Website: home-depot
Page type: billing-address
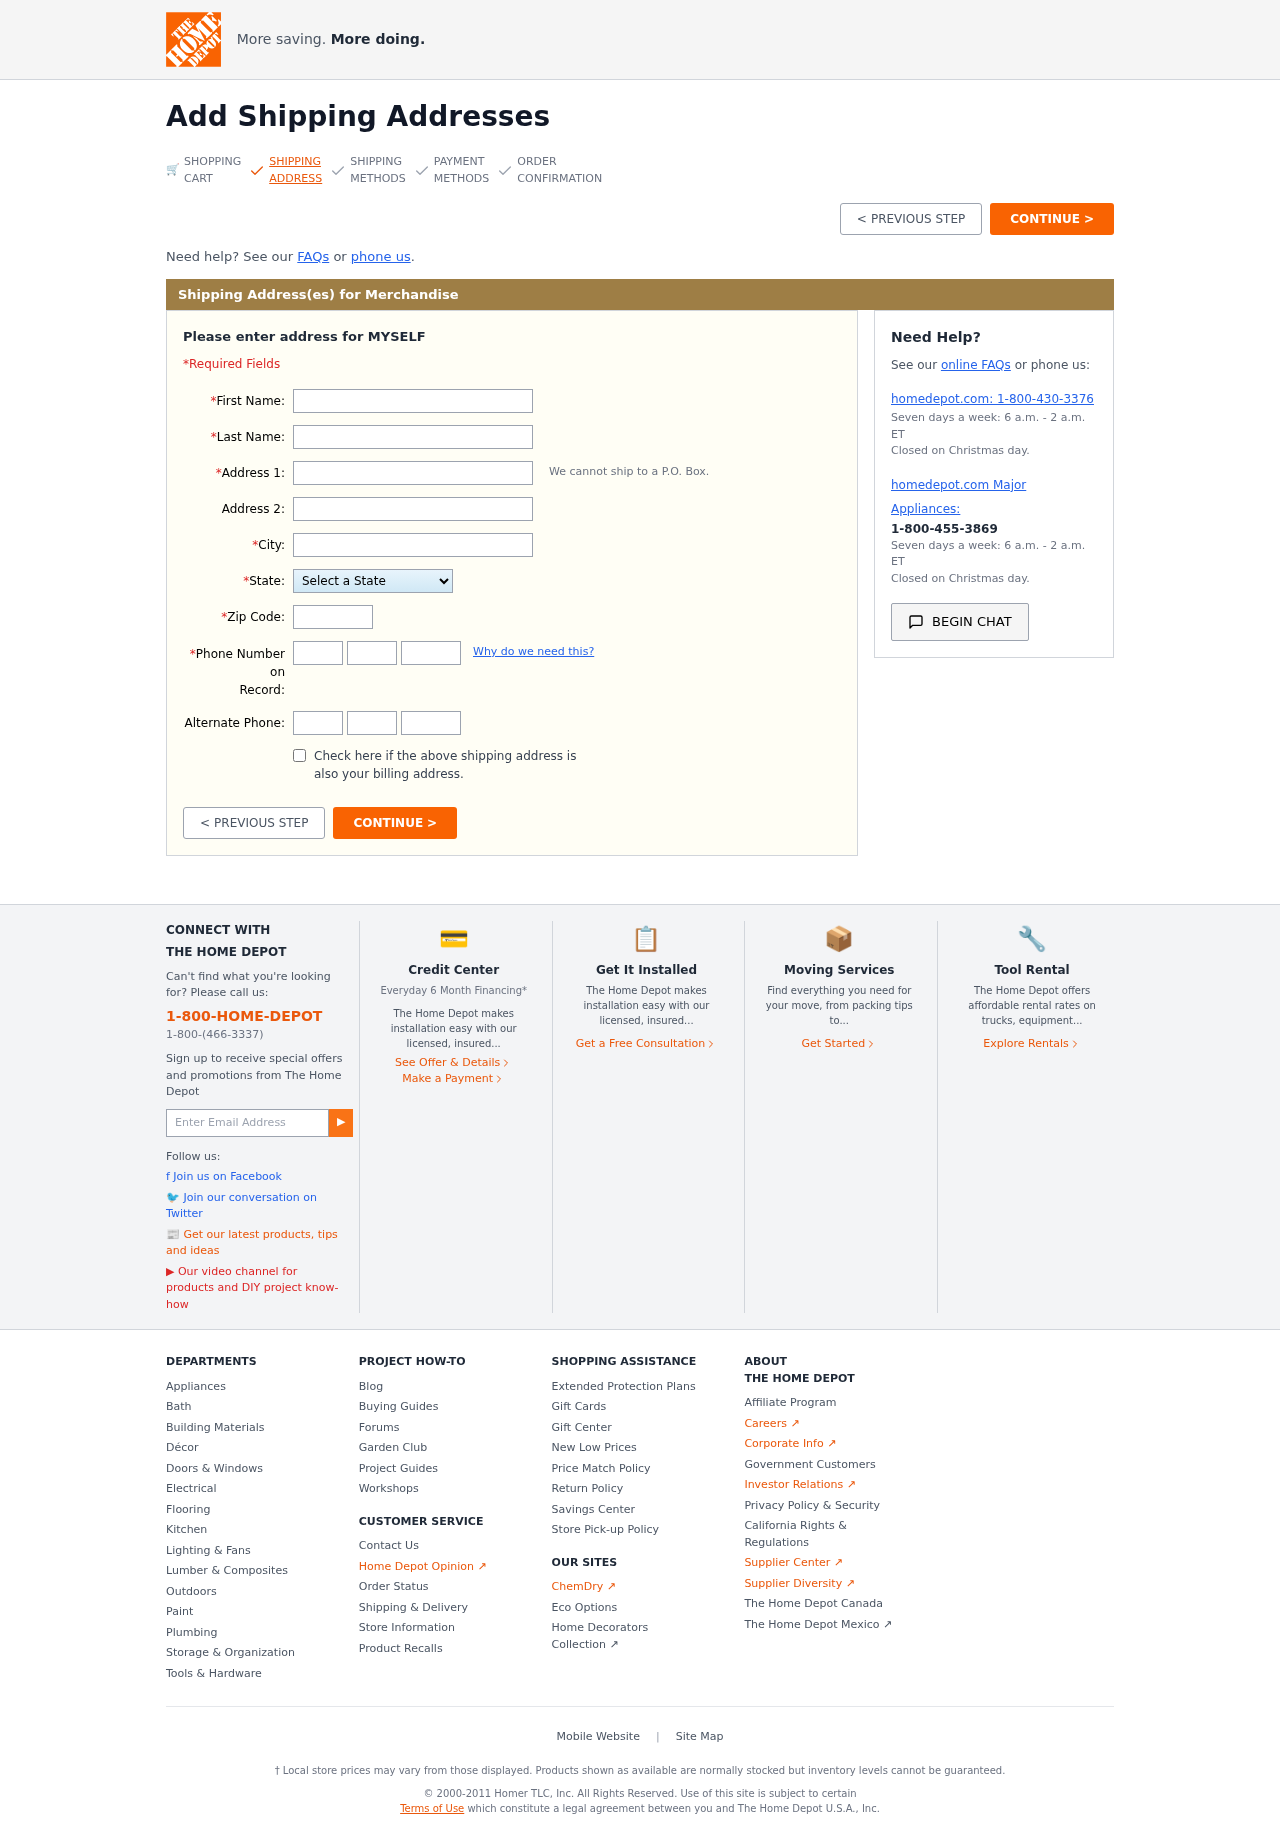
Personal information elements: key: PII_STATE
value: Pennsylvania
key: PII_FIRSTNAME
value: Brian
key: PII_LASTNAME
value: Tate
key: PII_STREET
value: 8699 Brandy Green Apt. 526
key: PII_CITY
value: Shaneburgh
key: PII_POSTCODE
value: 33326
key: PII_PHONE_AREA
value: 224
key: PII_PHONE_PREFIX
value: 483
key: PII_PHONE_LINE
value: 6147
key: PII_PHONE_ALT_AREA
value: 404
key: PII_PHONE_ALT_PREFIX
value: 542
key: PII_PHONE_ALT_LINE
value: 7090